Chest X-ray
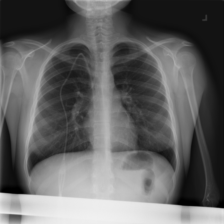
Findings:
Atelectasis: negative
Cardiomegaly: negative
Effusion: negative
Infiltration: negative
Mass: negative
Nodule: negative
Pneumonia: negative
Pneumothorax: negative
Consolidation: negative
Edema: negative
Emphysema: negative
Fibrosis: negative
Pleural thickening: negative
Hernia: negative